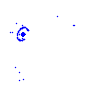
Particle: kaon